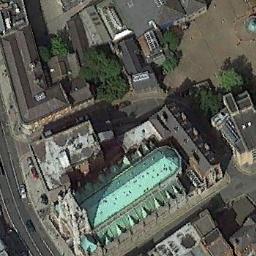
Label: church